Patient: sex M, age 66
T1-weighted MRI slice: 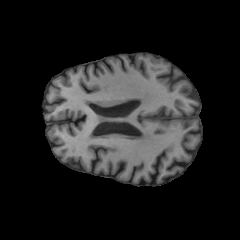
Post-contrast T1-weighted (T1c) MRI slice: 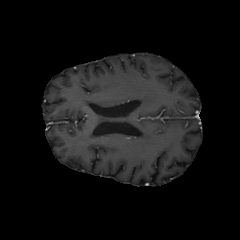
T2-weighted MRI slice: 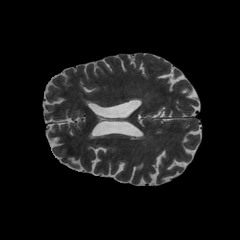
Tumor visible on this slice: no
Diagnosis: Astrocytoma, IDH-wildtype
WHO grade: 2